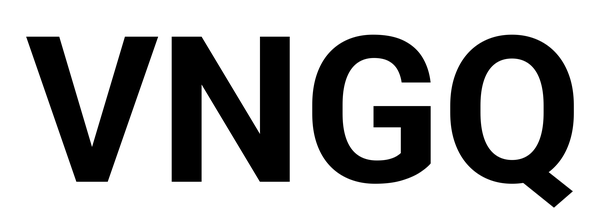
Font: Roboto_Bold